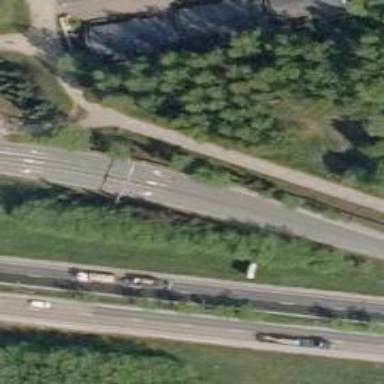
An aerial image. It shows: Trunk link highway with asphalt surface.